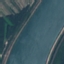
Land use / land cover class: River